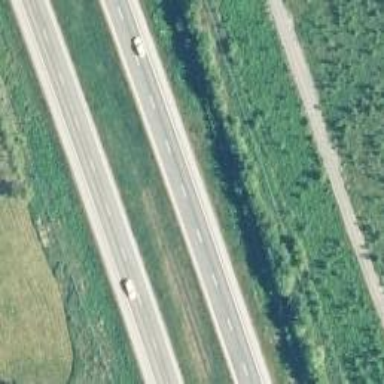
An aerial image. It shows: Asphalt motorway.